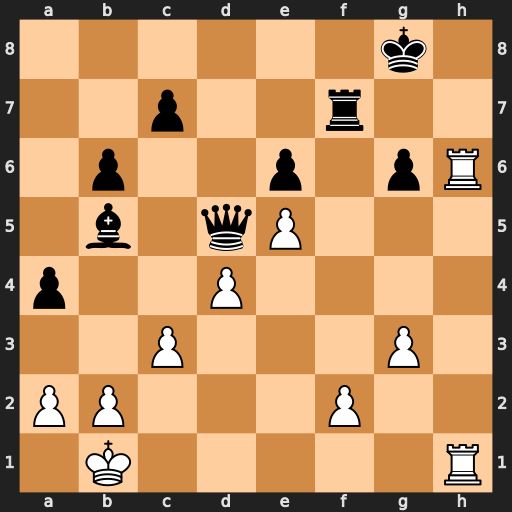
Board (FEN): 6k1/2p2r2/1p2p1pR/1b1qP3/p2P4/2P3P1/PP3P2/1K5R
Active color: w
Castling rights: -
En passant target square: -
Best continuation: Rh8+ Kg7 R1h7#